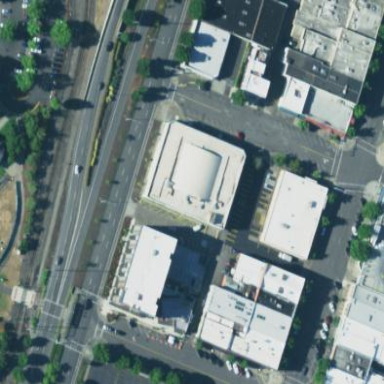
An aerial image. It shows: Building that houses furniture shop.